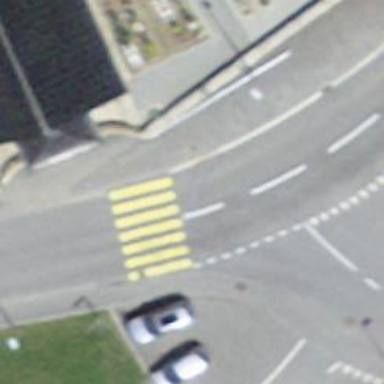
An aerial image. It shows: Marked road crossing.